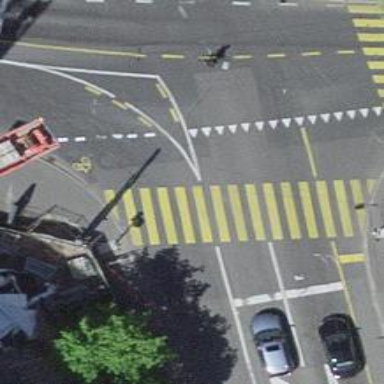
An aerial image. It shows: Road crossing with traffic signals.